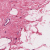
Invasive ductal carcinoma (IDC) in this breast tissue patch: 0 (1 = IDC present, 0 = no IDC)